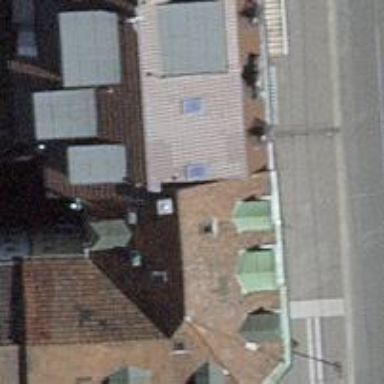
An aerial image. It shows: Pub.